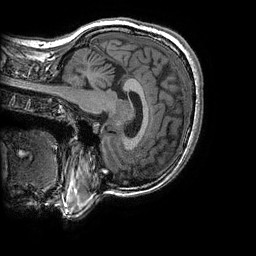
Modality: T1w
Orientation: sagittal
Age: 23
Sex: female
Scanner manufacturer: ge
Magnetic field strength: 3 T
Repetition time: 0.008184 s
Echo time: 0.003192 s